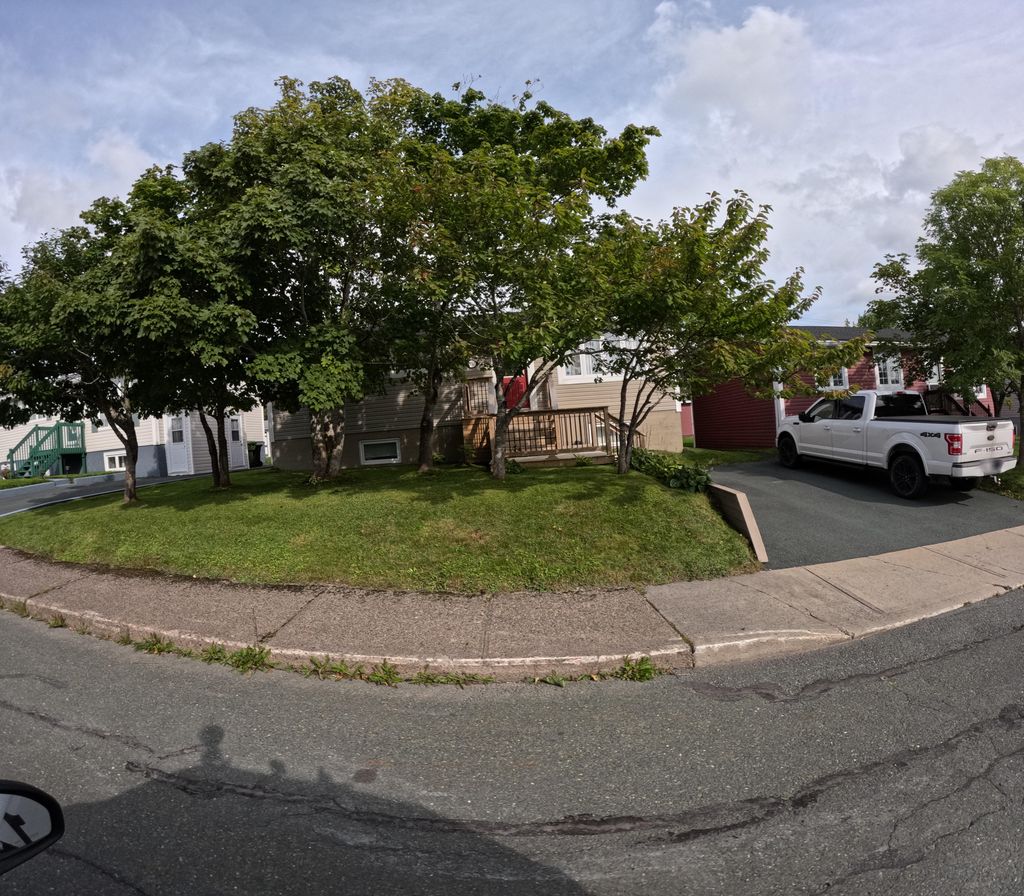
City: st_johns